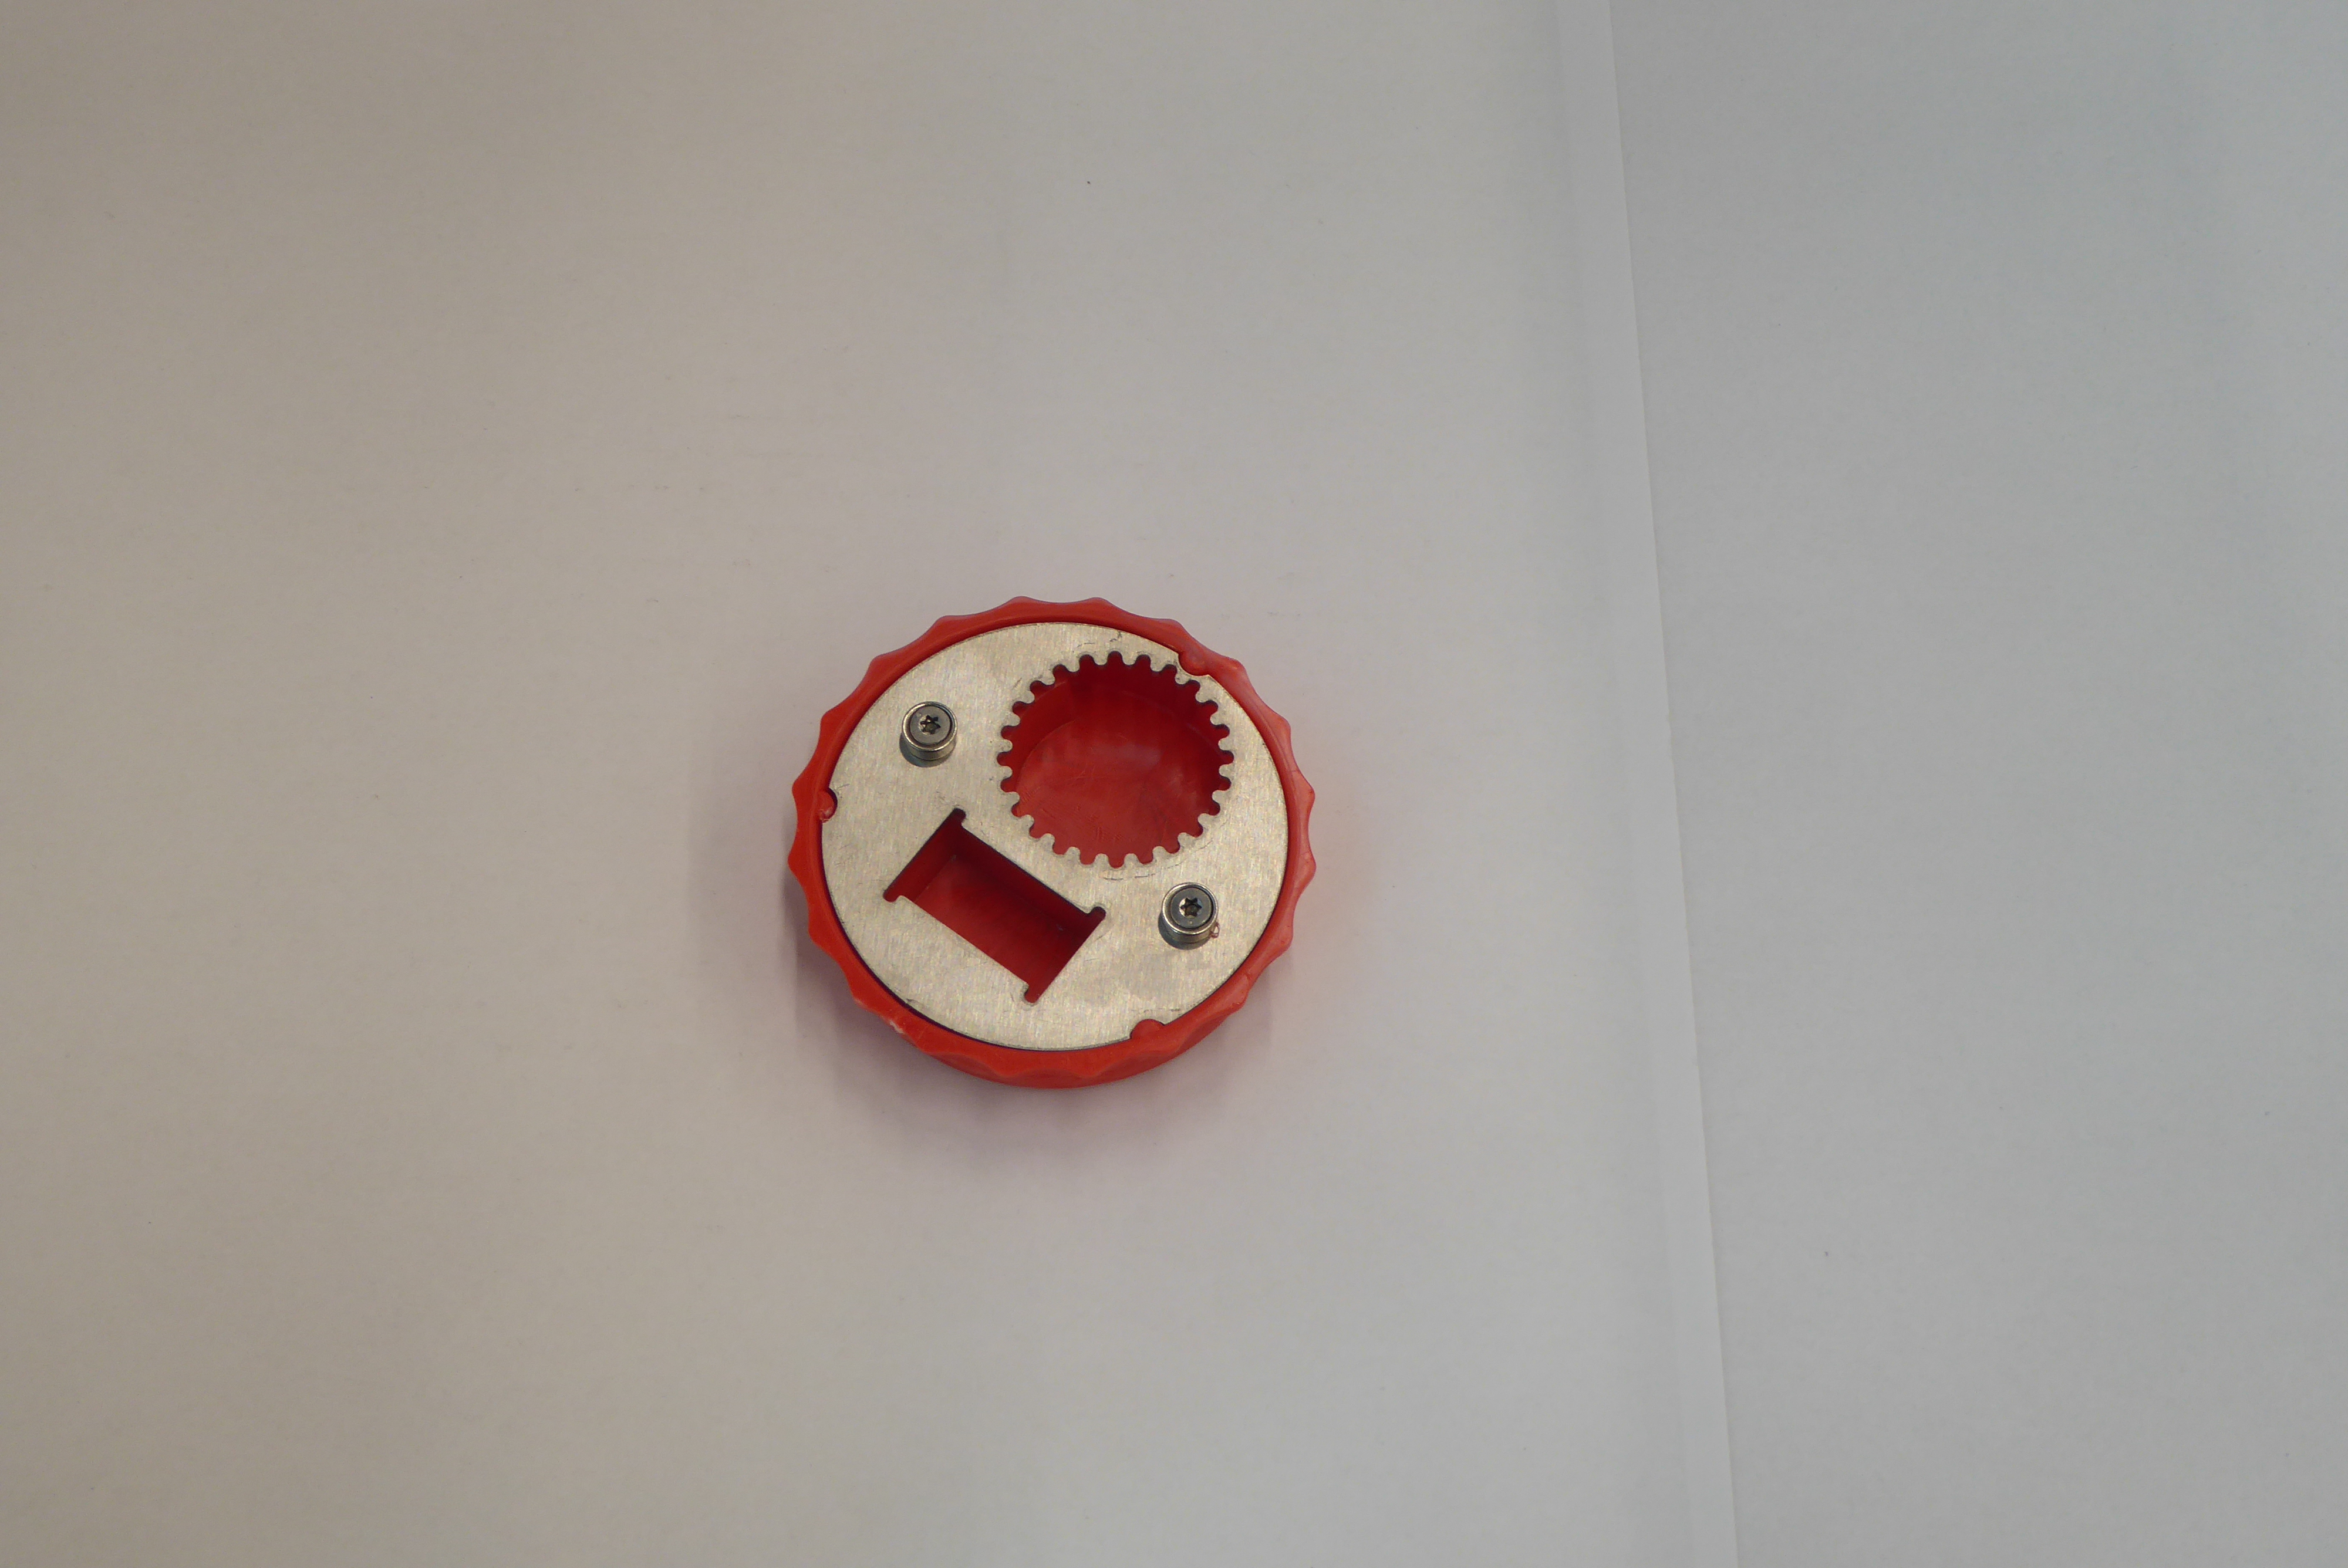
Label: Bottle Opener